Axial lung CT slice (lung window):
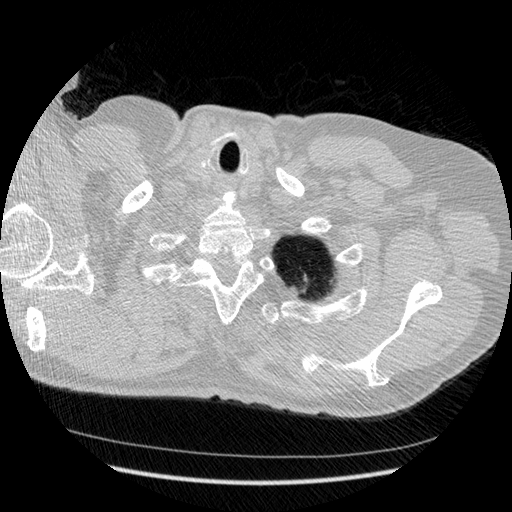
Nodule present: no